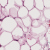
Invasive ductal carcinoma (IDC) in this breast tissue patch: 0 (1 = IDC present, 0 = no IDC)